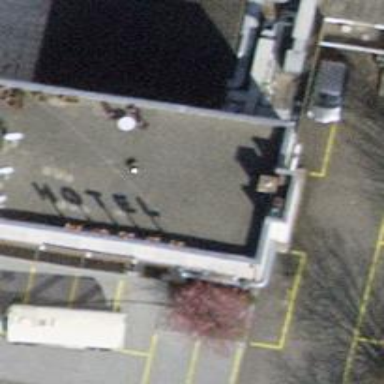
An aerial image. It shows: Restaurant.